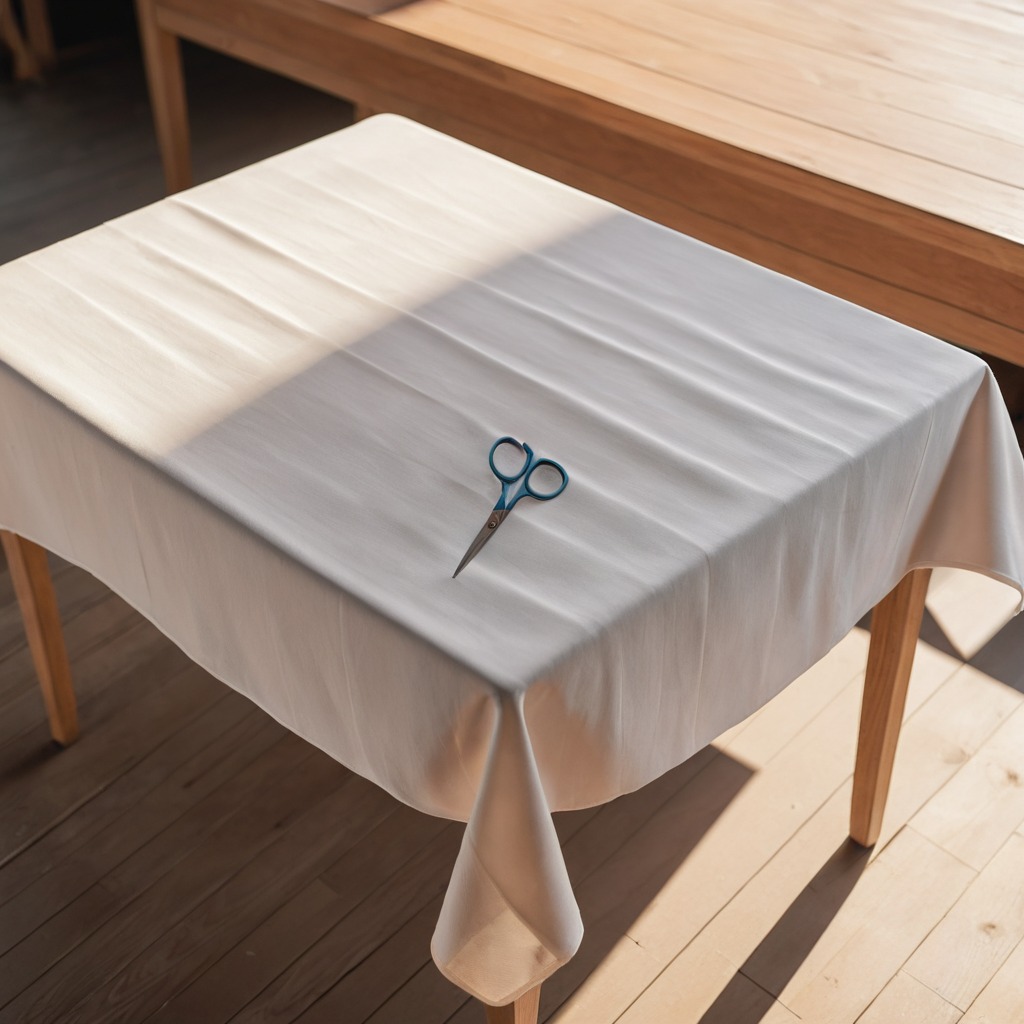
A scissor is lying on the wooden table.